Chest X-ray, PA view. Patient: 61 years old, sex M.
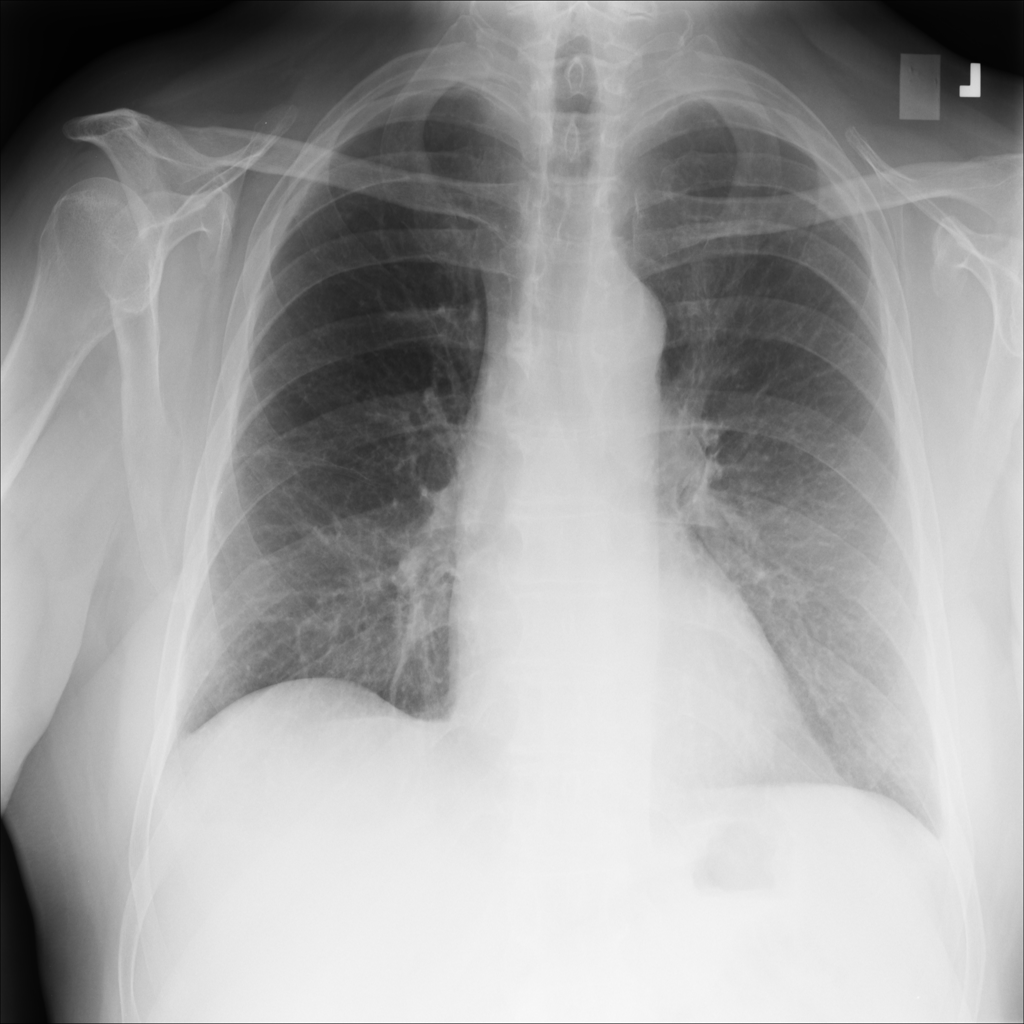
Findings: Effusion